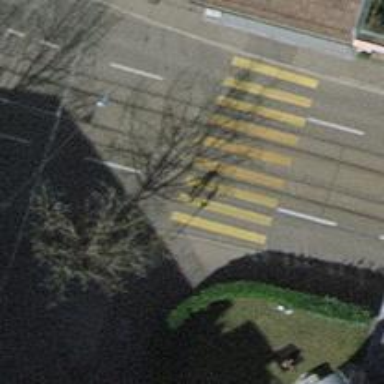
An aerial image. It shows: Kerb serving as barrier.